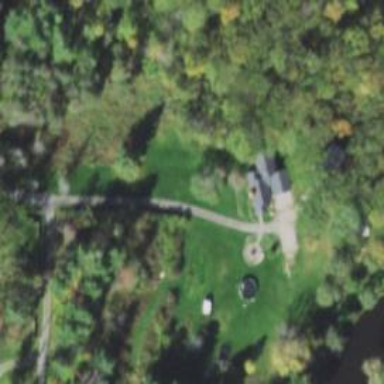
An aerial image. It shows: Driveway.